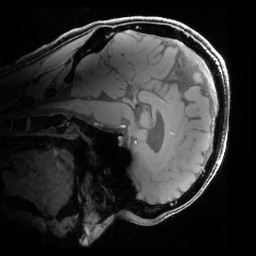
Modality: T1w
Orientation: sagittal
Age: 28
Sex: male
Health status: healthy
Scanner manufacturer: siemens
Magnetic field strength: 7 T
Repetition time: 4.3 s
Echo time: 0.00227 s